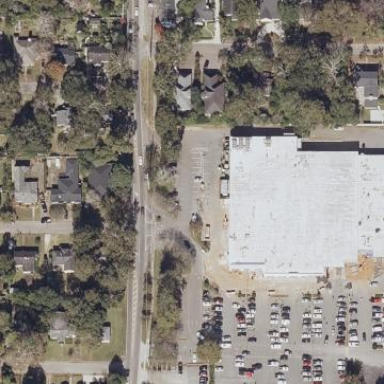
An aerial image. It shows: Supermarket located in building.